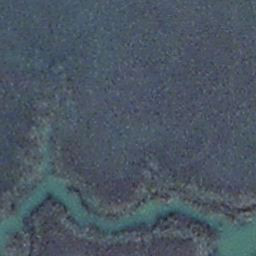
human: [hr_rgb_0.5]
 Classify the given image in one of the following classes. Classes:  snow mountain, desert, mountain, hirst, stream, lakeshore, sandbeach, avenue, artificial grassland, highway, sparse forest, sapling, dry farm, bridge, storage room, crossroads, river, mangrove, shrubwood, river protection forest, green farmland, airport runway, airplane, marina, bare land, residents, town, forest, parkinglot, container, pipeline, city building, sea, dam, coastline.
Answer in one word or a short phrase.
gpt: stream